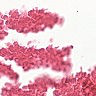
Metastatic tissue present: no